Interaction volume radius: 5 \u00c5
Interaction volume height: 35 \u00c5
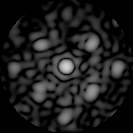
Disorder parameter: 0.4036